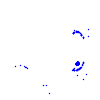
Particle: electron